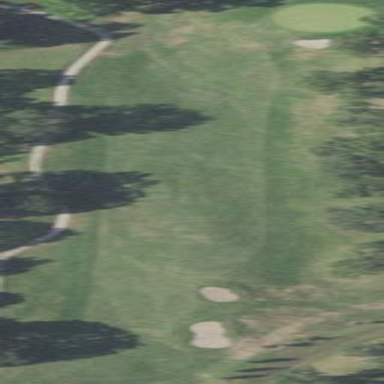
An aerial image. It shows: Golf fairway covered with lush grass.